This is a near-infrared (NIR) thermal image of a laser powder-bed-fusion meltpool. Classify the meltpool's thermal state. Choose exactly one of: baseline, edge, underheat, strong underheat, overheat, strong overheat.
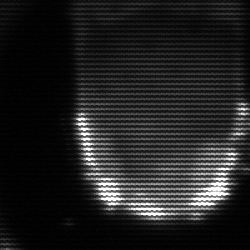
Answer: baseline